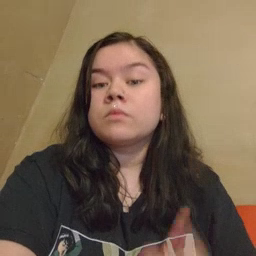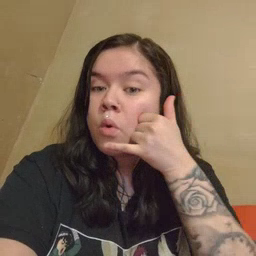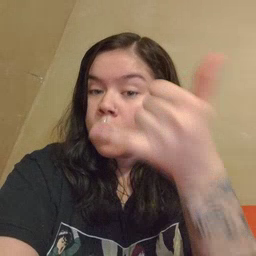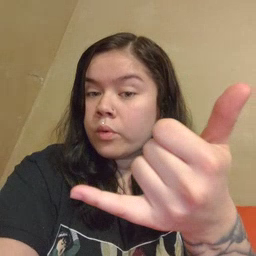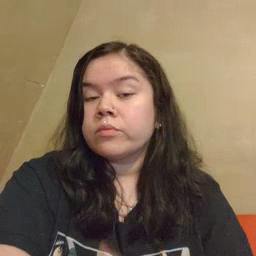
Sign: callonphone